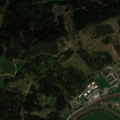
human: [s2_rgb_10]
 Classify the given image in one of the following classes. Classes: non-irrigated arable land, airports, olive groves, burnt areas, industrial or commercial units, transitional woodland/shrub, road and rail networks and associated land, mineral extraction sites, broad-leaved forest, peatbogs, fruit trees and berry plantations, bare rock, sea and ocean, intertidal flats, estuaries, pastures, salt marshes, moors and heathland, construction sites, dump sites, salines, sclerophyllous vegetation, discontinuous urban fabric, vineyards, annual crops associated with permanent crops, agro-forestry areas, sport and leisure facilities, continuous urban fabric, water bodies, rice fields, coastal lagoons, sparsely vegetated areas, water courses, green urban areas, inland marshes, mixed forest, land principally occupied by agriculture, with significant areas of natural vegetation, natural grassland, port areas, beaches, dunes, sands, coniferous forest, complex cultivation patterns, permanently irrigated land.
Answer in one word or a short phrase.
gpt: discontinuous urban fabric, pastures, coniferous forest, mixed forest, transitional woodland/shrub